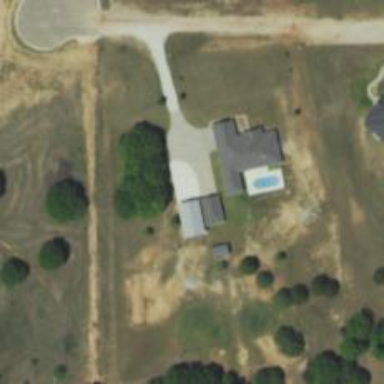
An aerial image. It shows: Driveway.